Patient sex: M
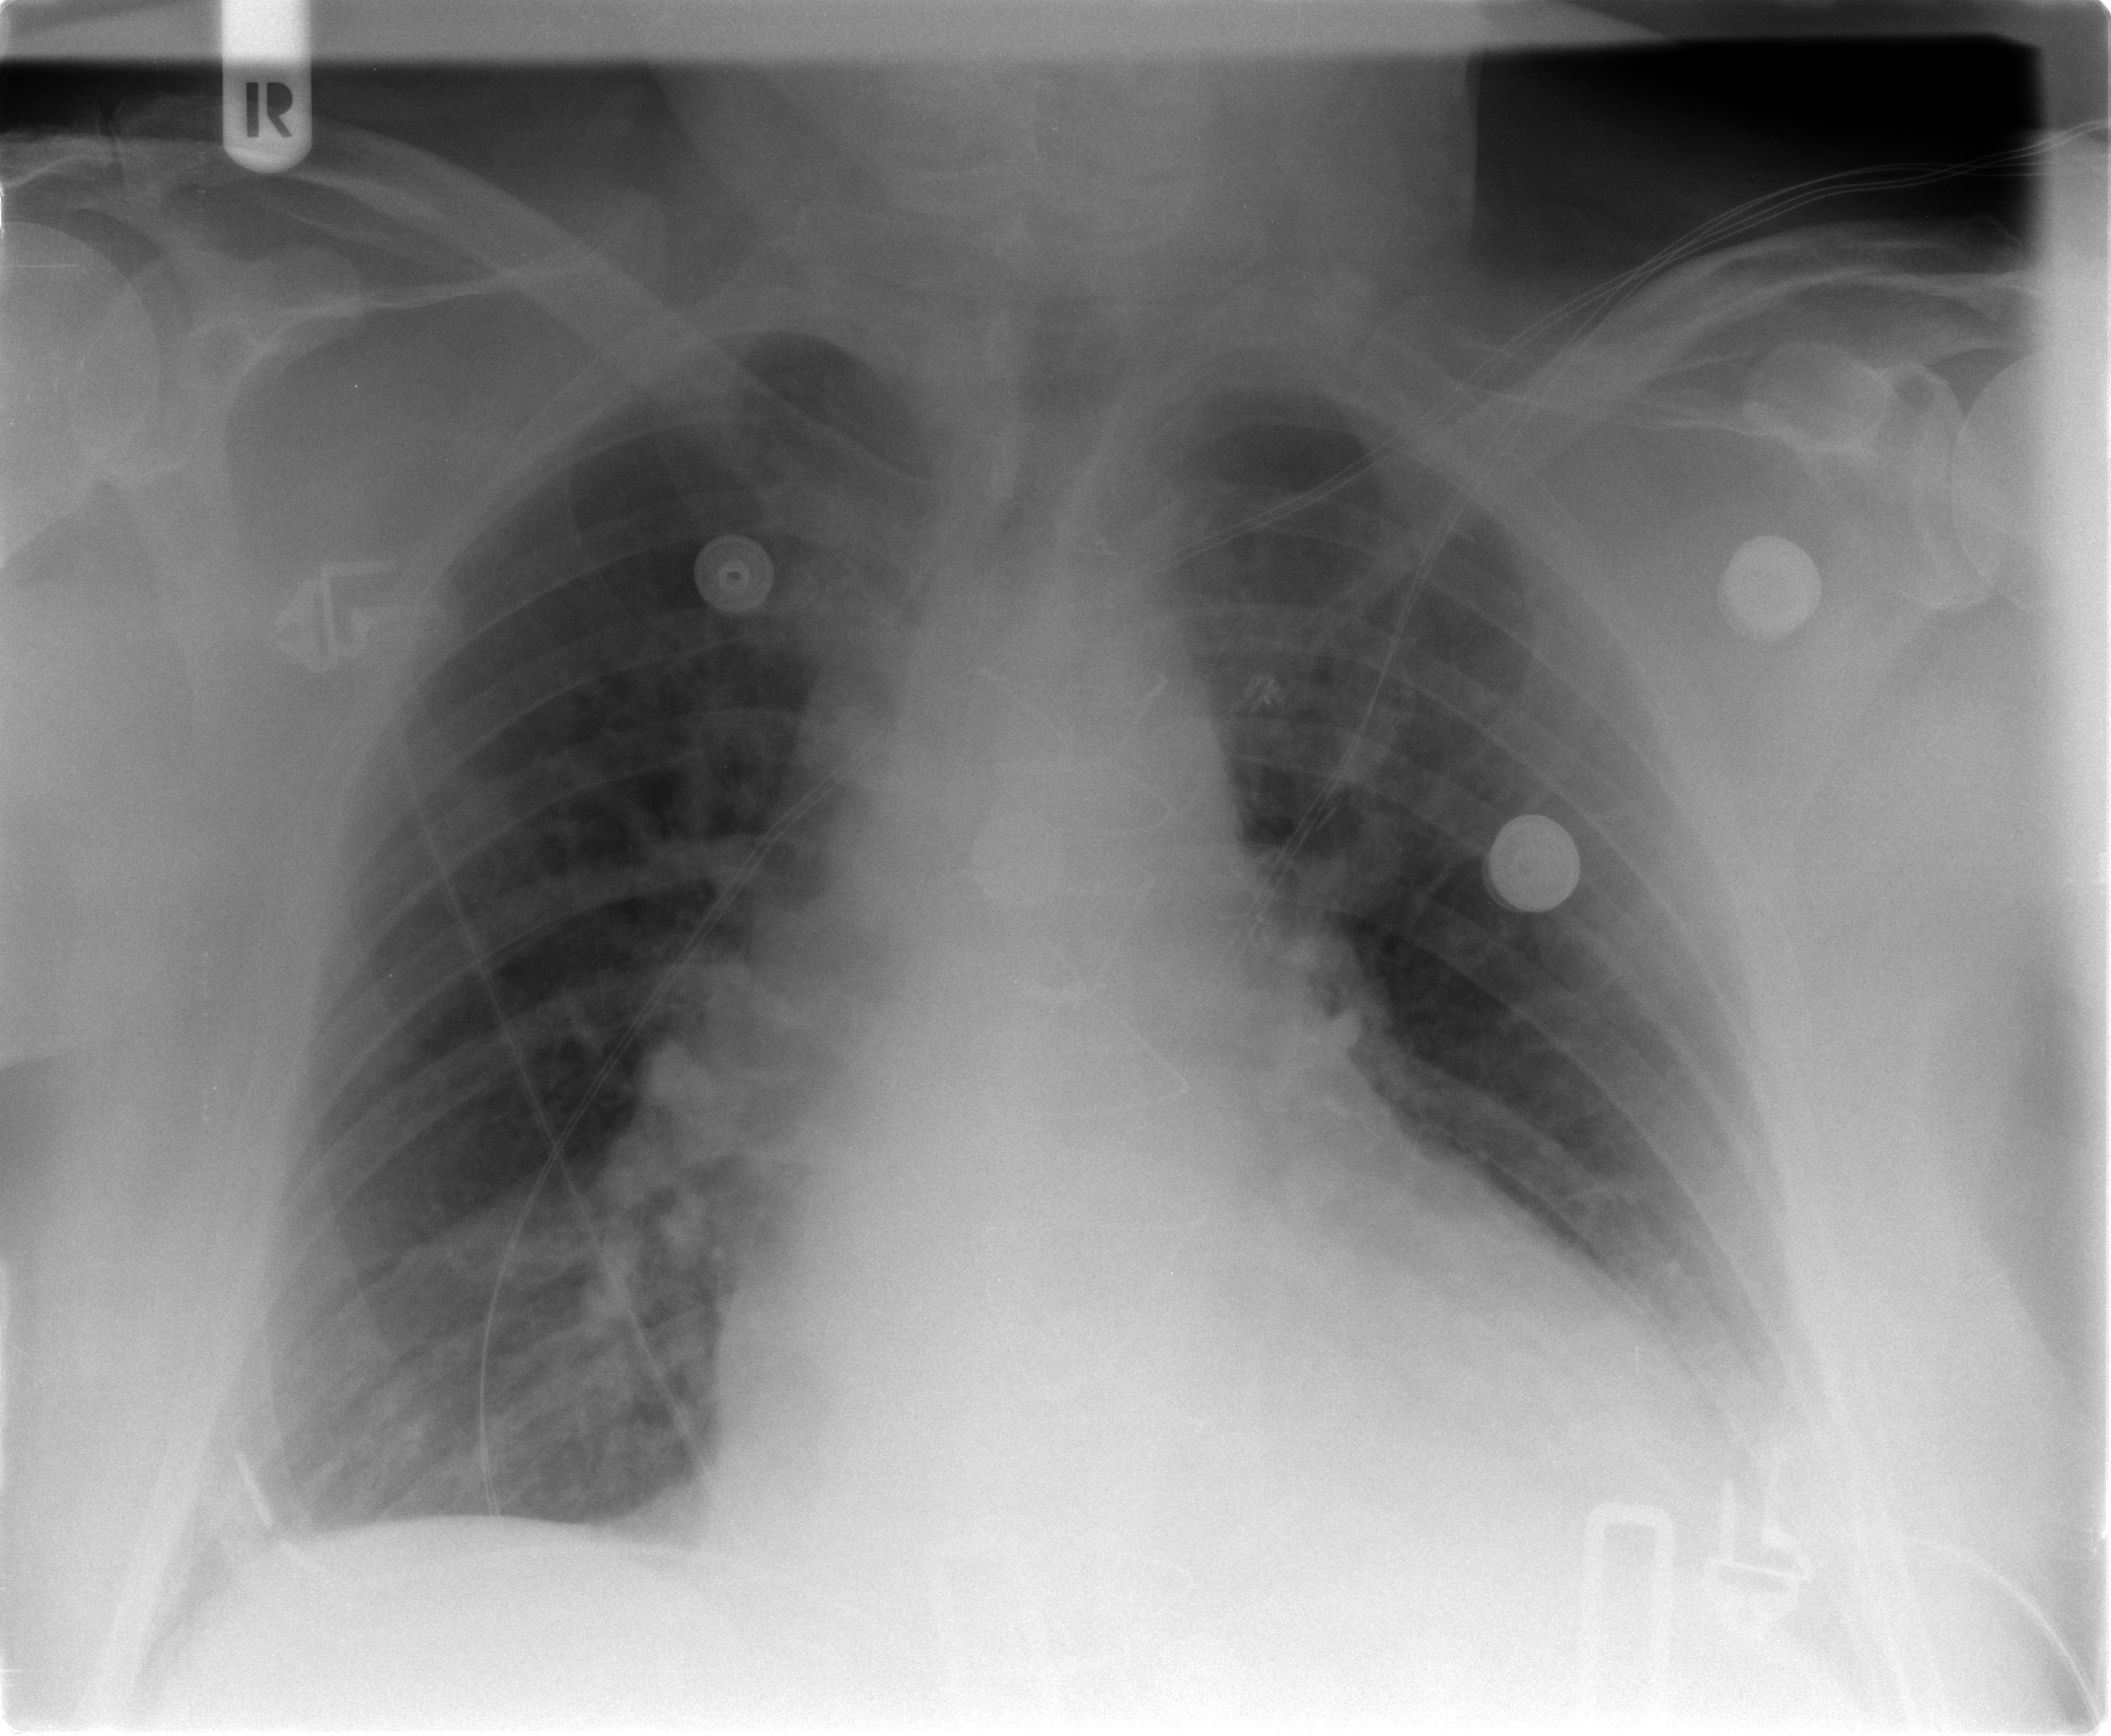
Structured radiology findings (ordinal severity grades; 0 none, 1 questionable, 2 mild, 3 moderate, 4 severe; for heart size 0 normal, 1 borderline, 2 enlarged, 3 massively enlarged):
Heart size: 2
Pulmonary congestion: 2
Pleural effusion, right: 1
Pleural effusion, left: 2
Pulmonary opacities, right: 0
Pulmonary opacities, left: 0
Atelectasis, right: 2
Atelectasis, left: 2